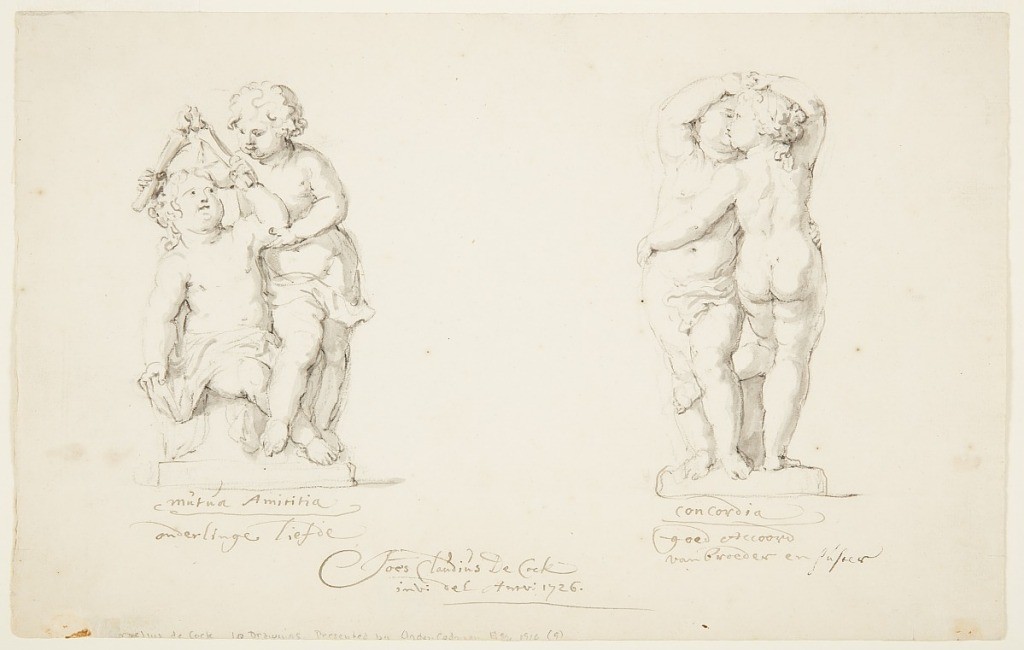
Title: Projects for a statuary group: "Friendship," "Accord"
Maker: Jan Claudius de Cock, Flemish, 1667 - 1735
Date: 1726
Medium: Black crayon, pen, ink, brush, gray watercolor on paper.
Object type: drawing
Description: Horizontal rectangle. At left: a sitting girl and a standing boy unite the flames of their candles. At right: a boy shown from the front, and a girl shown from the back, embrace and kiss each other. Captions written with ink; at left; "Mutua/Amititia/onderlinge/liefde; at right: "Concordia/goed Accoord/van broeder en." Written with a different ink: "suster" below in the middle" foes Claudius de Cock/ inv. Del Antv. 1726."